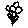
Label: flower